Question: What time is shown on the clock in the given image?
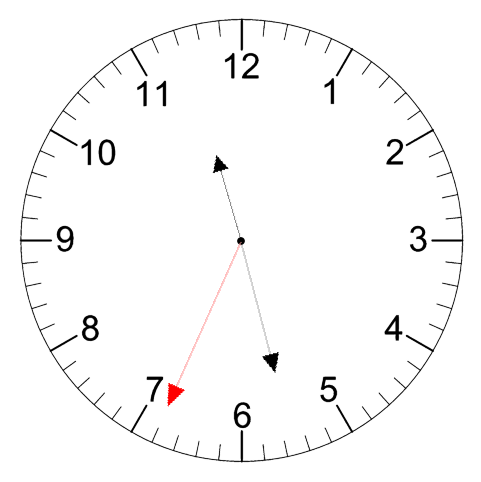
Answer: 11:27:34